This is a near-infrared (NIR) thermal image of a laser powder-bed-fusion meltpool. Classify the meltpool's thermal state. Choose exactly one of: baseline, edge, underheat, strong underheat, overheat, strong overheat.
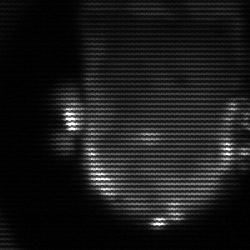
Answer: baseline